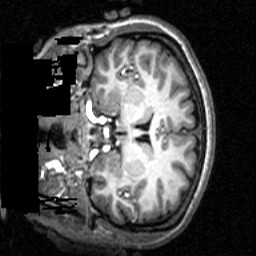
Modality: T1w
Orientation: coronal
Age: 27
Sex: female
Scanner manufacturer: siemens
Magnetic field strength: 2.894 T
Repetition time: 2.3 s
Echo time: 0.0021 s